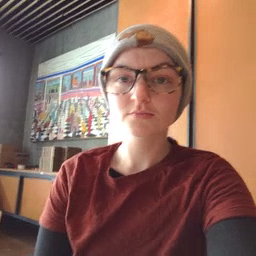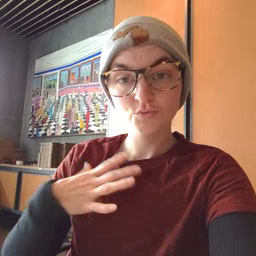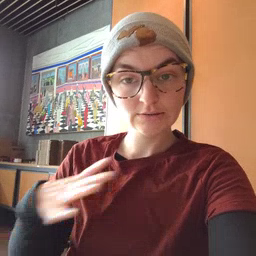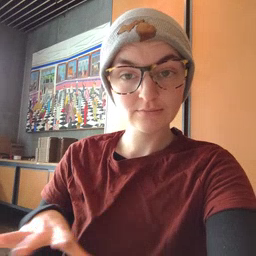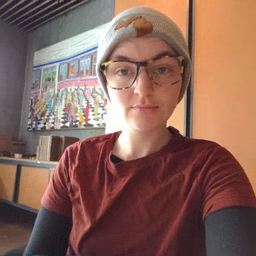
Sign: shirt